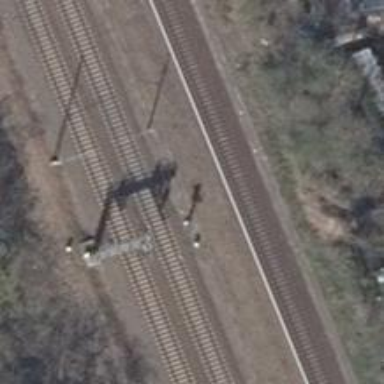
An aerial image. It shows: Railway signal.